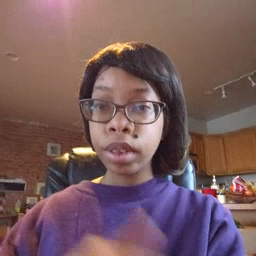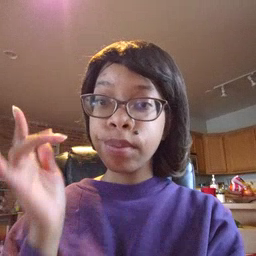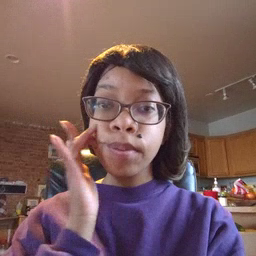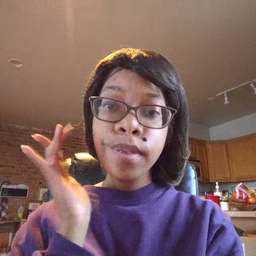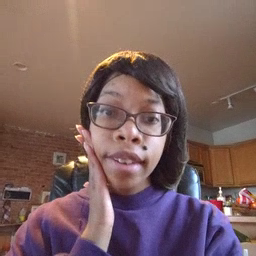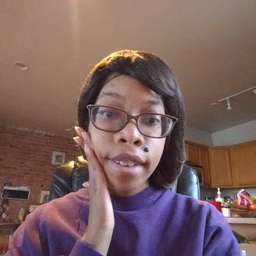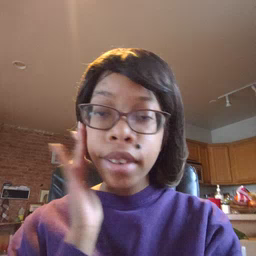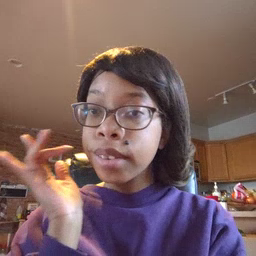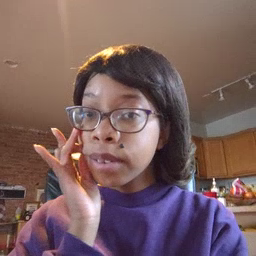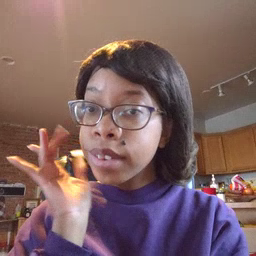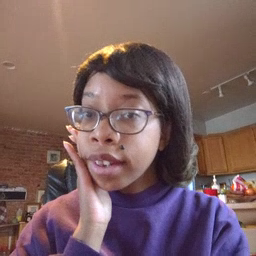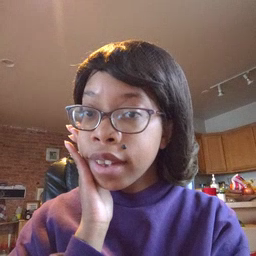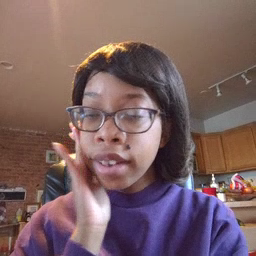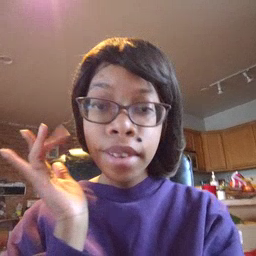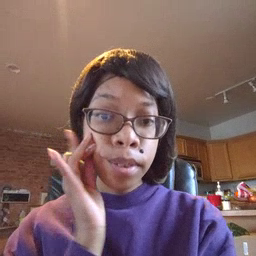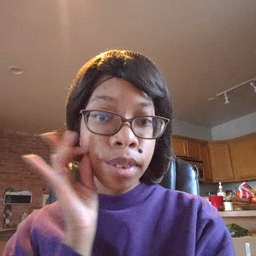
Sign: bee